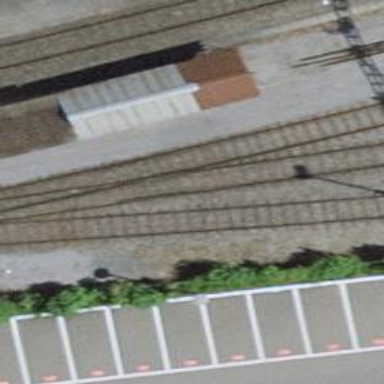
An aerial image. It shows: Single-track electrified railway service yard with contact line for trains.